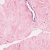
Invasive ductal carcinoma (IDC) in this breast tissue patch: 0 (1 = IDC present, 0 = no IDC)